Field crop: maize
Growth stage: 2
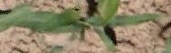
Species: maize